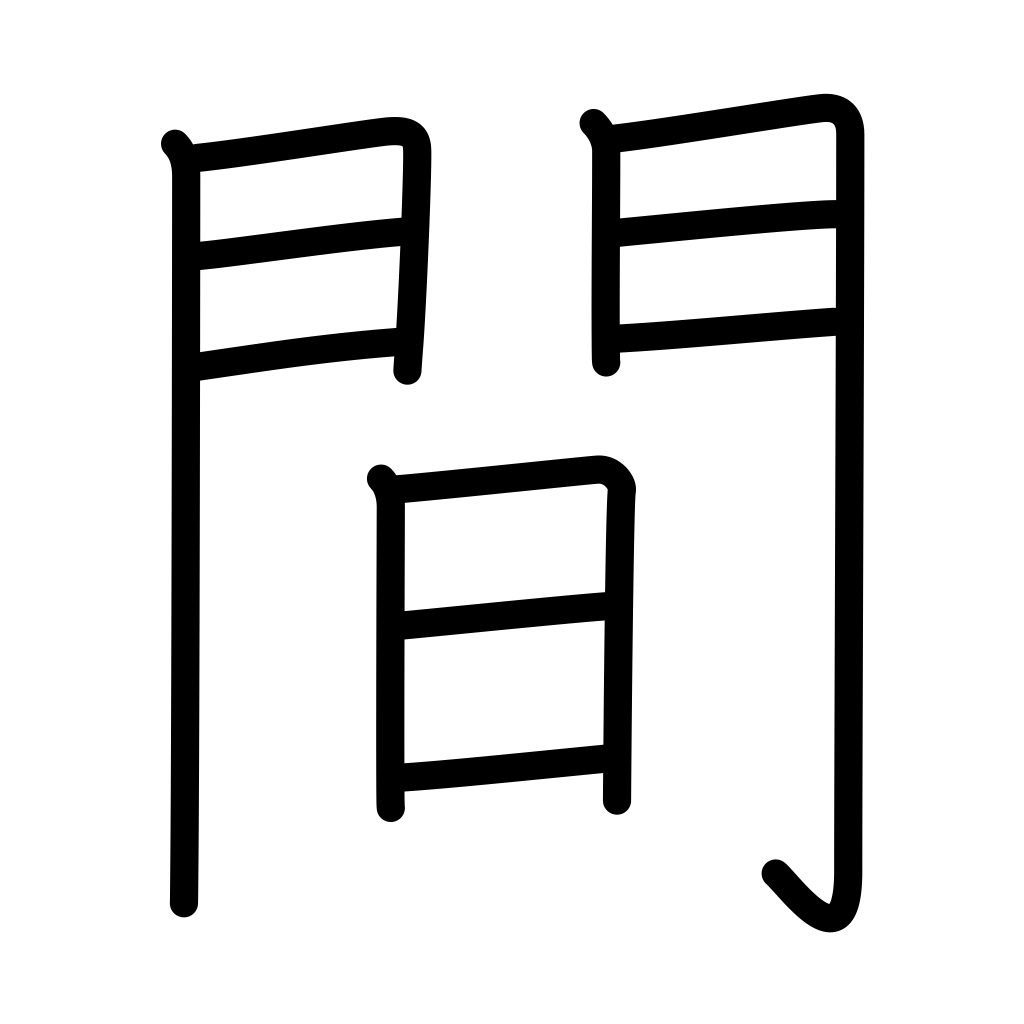
Meaning: interval, space